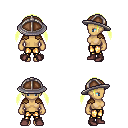
a pixel art fantasy rpg character, female body template, human, tanned skin, leather shoulder armor, gold greaves, gold twin-tailed hairstyle, chain helm, maroon shoes, four views (front, back, left, right), 2x2 character sprite sheet, small pixel art, hard edges, no anti-aliasing